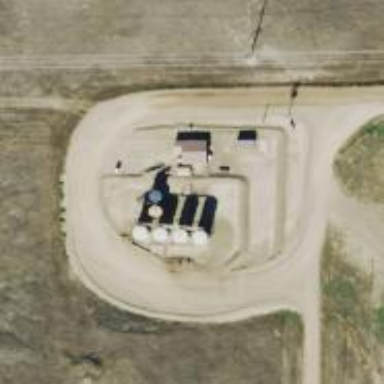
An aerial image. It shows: Storage tank with man-made structure.